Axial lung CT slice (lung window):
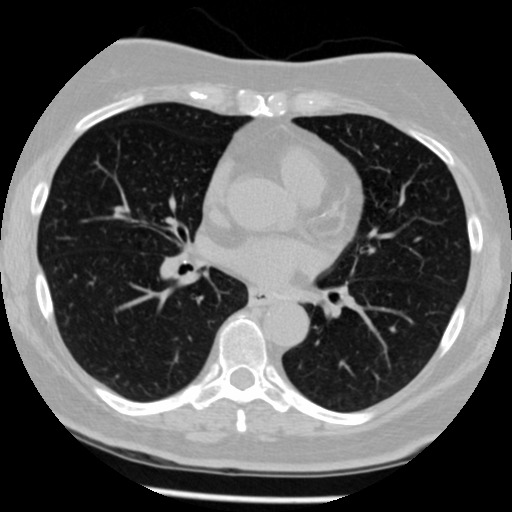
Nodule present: no